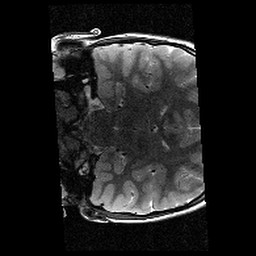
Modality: T2w
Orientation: coronal
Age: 9
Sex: female
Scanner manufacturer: siemens
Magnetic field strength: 3 T
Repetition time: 9.23 s
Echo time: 0.067 s